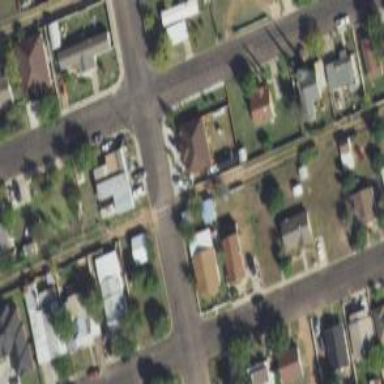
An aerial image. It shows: Alley classified as service road.